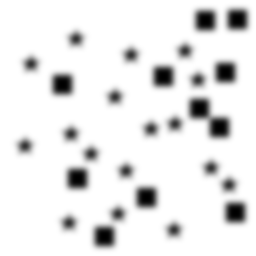
Squares: 11
Triangles: 0
Stars: 17
Total shapes: 28